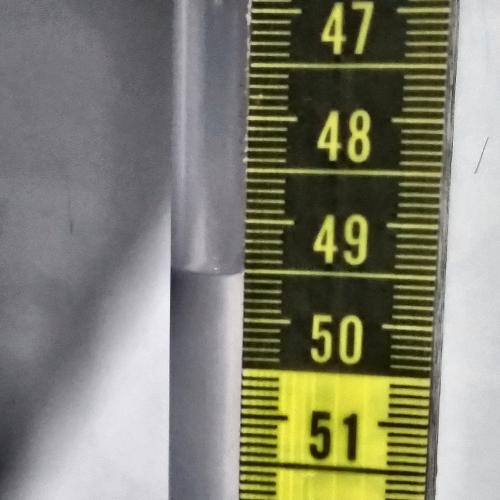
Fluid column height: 49.5 cm